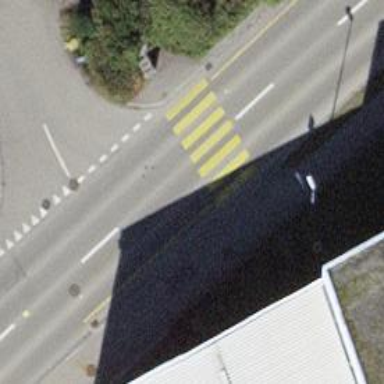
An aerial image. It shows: Uncontrolled zebra crossing on the road.